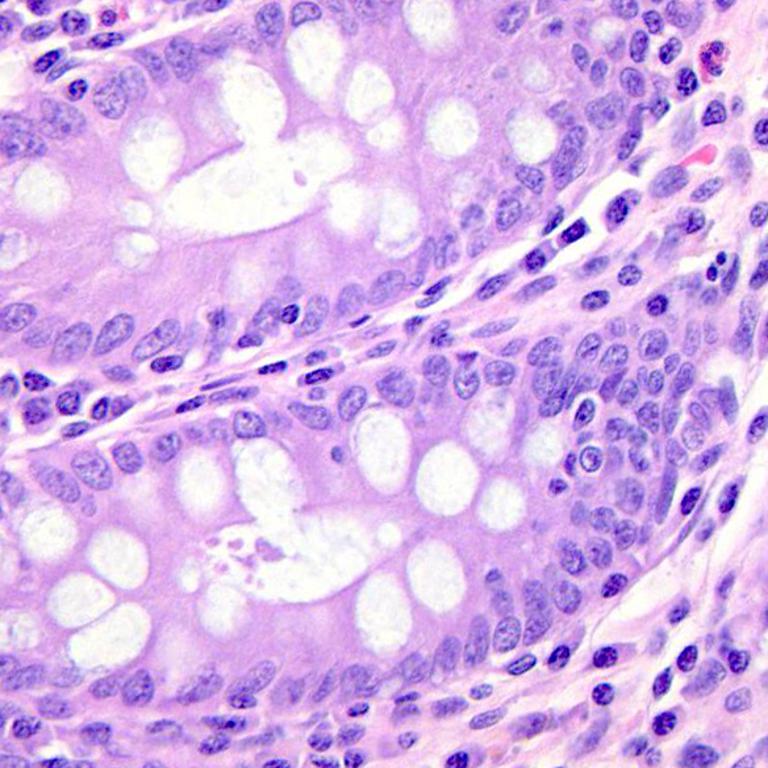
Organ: colon
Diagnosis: benign